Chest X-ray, AP view. Patient: 52 years old, sex F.
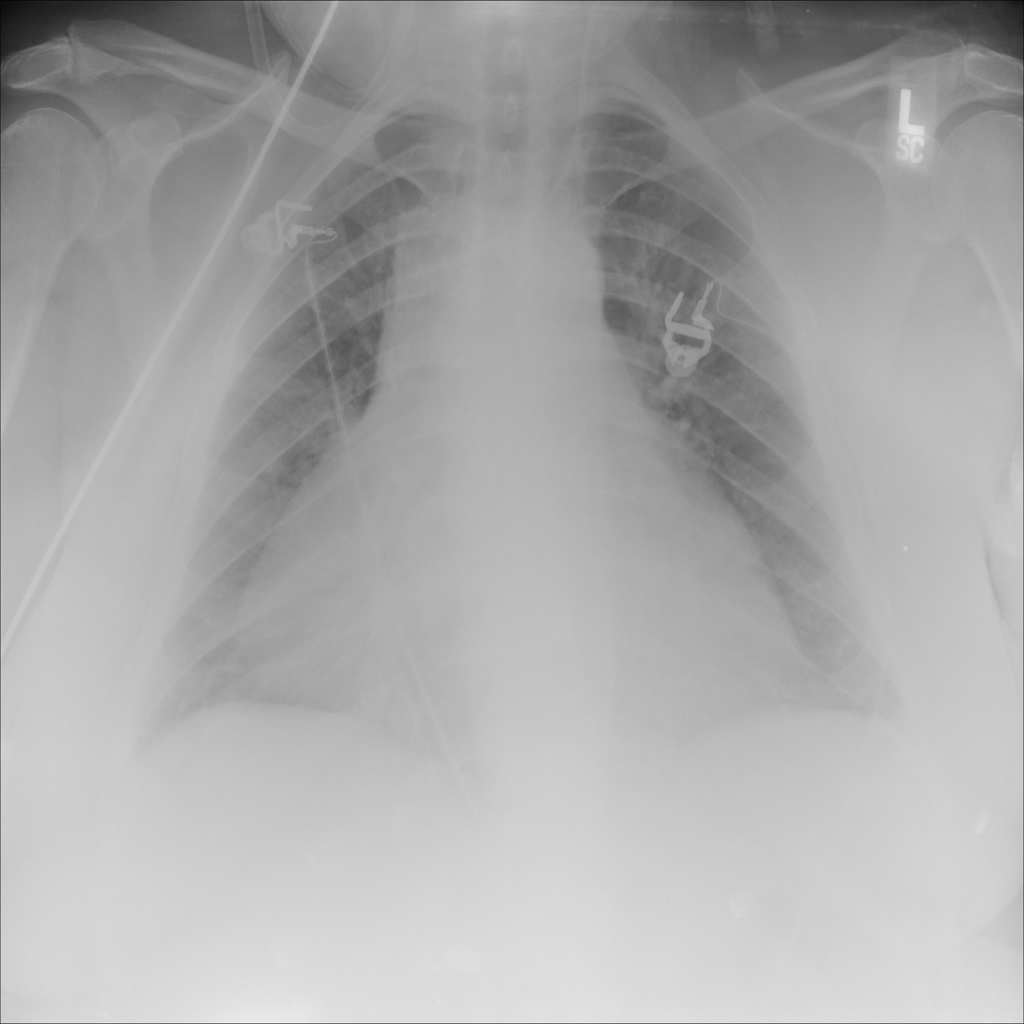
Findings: No Finding